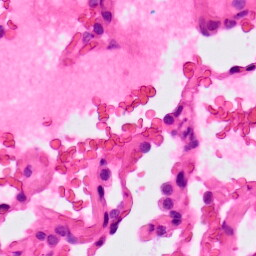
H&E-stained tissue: Lung